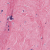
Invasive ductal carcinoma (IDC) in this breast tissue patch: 1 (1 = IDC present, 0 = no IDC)